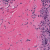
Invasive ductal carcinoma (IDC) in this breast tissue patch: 0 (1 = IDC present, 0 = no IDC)